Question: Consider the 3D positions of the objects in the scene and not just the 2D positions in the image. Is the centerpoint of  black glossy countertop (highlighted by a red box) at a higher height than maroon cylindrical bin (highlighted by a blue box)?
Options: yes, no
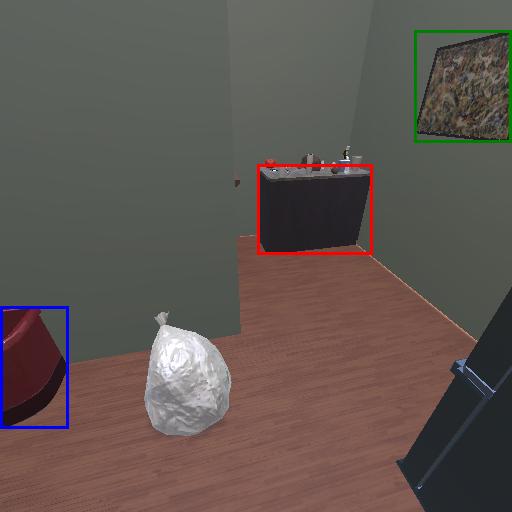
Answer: yes